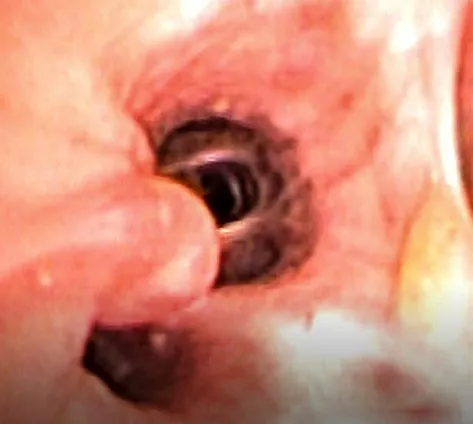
Polyp obstructing bronchial opening.
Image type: endoscopy (airway_endoscopy)